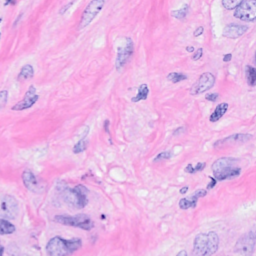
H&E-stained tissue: Breast